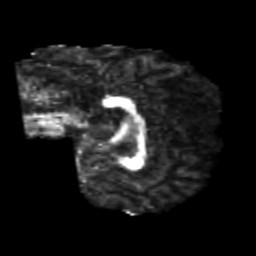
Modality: FA
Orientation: sagittal
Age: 21
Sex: male
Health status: healthy
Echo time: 0.074 s